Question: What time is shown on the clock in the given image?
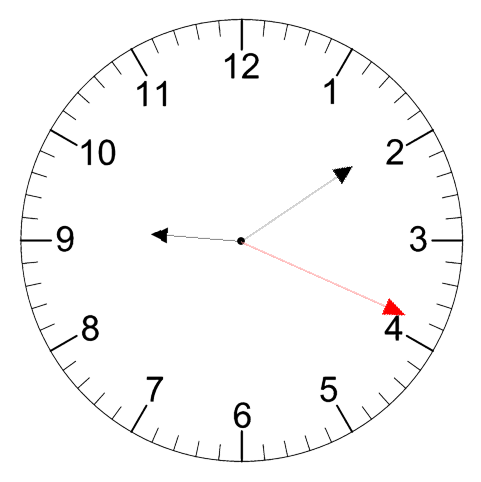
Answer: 09:09:19